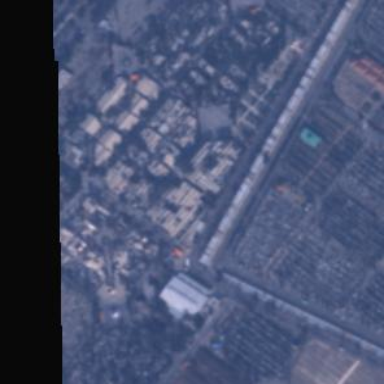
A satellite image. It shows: Cemetery.